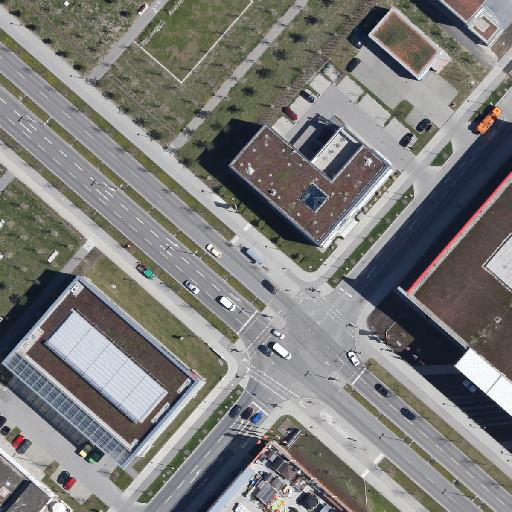
Referring expression: car in the parking area